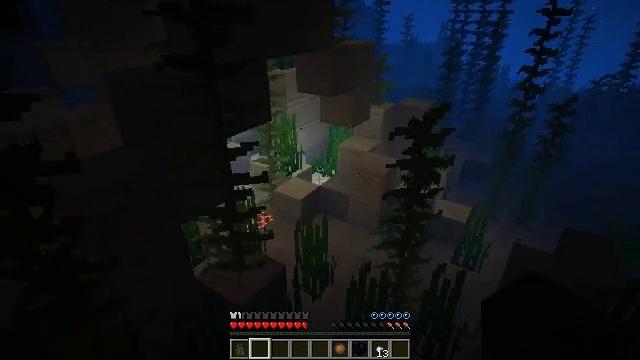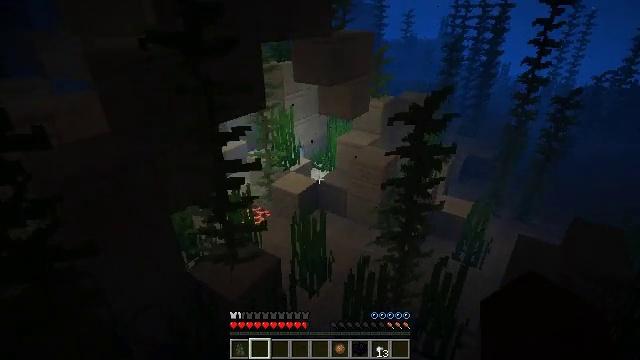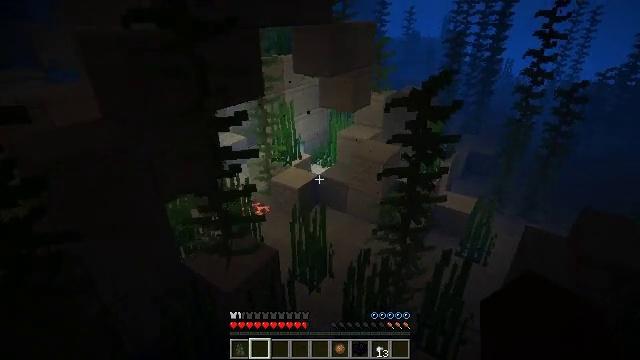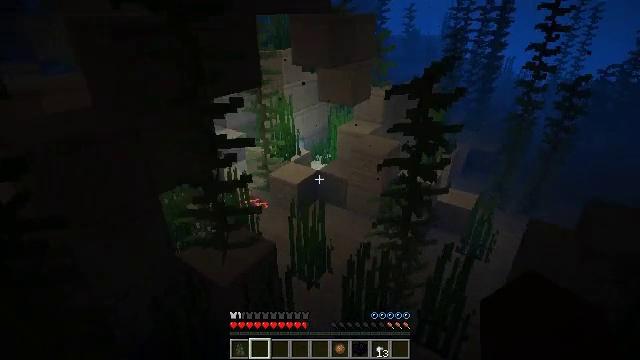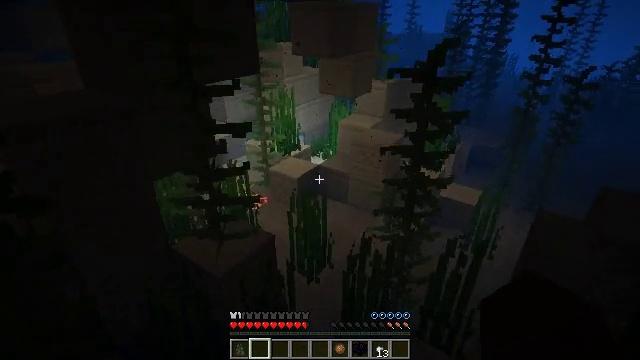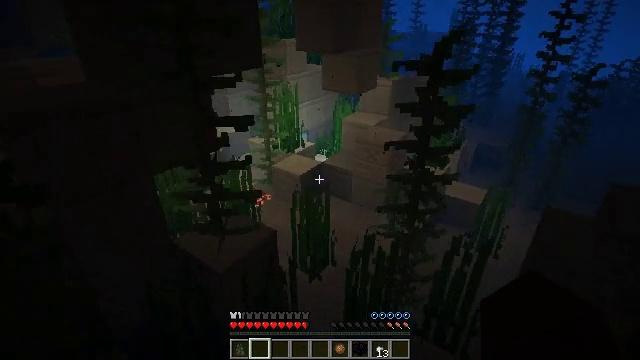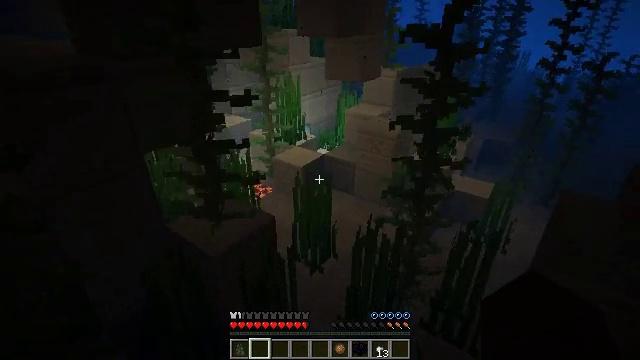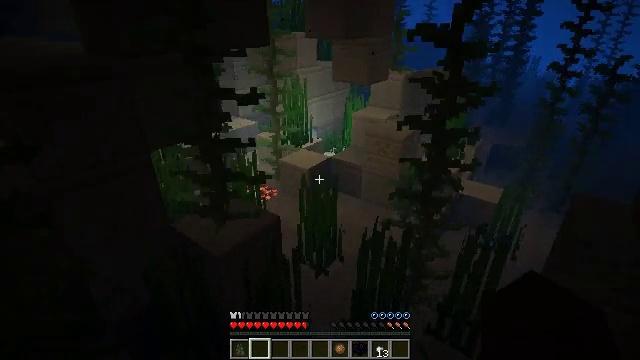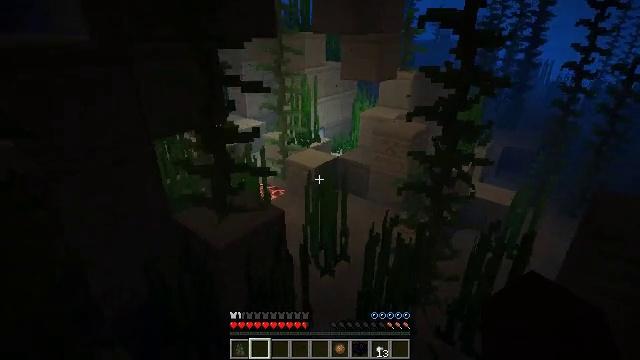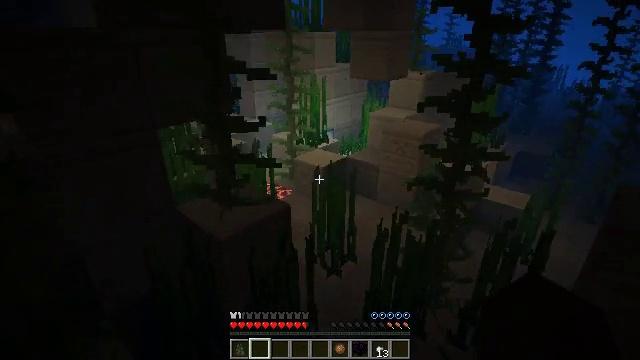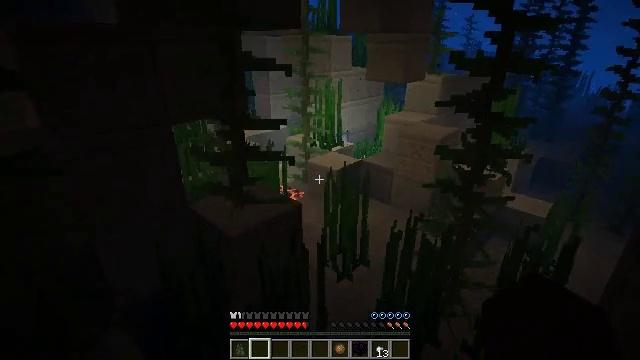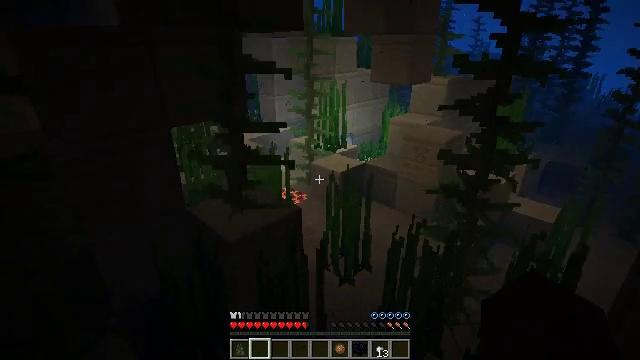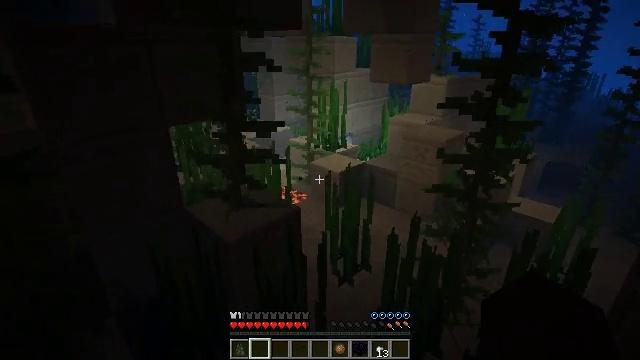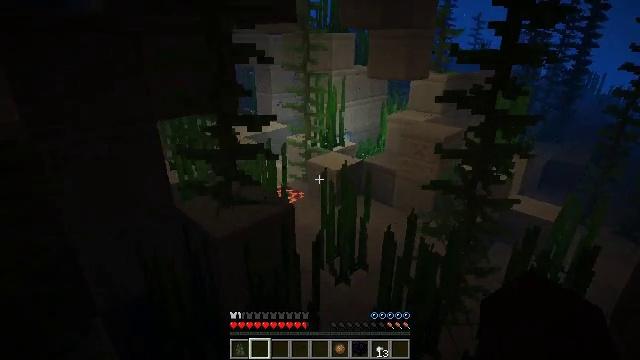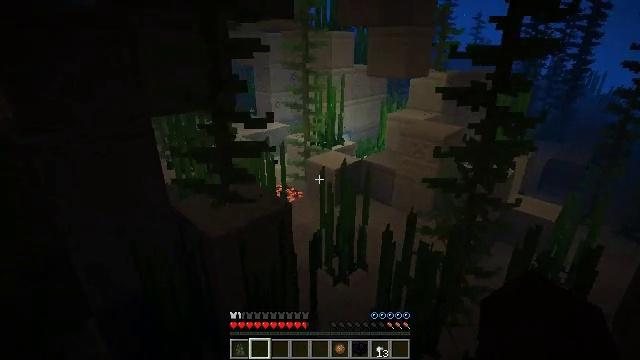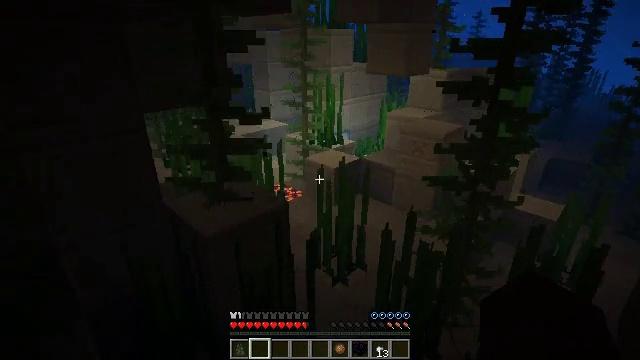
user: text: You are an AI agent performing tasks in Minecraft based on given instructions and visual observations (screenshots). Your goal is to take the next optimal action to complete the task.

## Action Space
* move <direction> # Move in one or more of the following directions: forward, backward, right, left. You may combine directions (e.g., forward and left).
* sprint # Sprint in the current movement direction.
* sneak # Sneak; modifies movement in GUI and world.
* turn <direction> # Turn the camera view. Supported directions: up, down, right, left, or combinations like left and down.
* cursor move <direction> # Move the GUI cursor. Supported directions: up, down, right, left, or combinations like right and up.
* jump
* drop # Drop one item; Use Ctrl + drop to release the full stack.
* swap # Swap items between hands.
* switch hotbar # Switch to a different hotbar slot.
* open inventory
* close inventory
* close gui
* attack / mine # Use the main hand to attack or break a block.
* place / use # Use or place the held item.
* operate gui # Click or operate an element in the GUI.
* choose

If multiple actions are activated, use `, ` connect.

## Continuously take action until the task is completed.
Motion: motion action
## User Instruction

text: Collect the sea lantern for its light.
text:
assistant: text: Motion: move forward, sneak
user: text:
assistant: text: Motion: move forward, sneak
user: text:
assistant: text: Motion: move forward, sneak
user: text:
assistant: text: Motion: move forward, sneak
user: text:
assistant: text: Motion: move forward, sneak
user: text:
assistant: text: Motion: move forward, sneak
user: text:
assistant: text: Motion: move forward and move right, sneak, turn left
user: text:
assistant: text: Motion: move forward and move right, sneak, turn left and up
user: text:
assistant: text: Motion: move forward and move right, turn left and up
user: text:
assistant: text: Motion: move forward and move right, turn left and up
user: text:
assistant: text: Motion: move forward and move right, turn left
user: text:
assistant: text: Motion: move forward and move right
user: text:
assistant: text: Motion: move forward
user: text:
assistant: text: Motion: move forward
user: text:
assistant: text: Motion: move forward
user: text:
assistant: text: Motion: move forward
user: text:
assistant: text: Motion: move forward
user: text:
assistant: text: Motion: move forward
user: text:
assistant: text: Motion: move forward and move right
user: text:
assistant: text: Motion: move forward and move right
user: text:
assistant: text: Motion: move forward and move right
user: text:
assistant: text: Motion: move forward and move right, turn left and up
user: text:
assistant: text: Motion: move forward, turn left and up
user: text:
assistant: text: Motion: move forward
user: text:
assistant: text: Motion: move forward
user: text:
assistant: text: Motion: move forward
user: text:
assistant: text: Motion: move forward
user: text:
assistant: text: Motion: move forward, jump
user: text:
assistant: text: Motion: move forward, jump
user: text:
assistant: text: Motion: move forward, jump